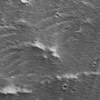
Label: not_dusty